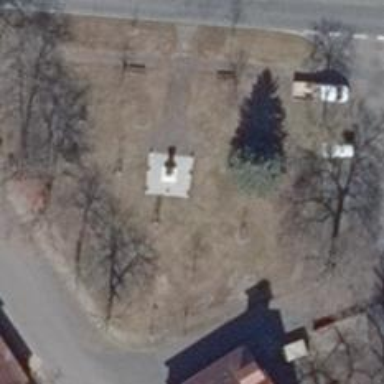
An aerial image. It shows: Historic monument.